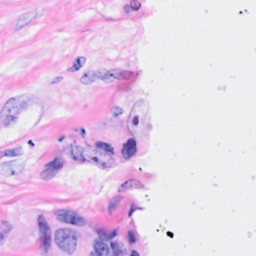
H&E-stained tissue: Breast